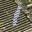
Label: 1